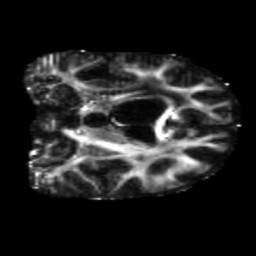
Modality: FA
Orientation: coronal
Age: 63
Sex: female
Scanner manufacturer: siemens
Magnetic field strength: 3 T
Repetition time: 5.47 s
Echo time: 0.0854 s